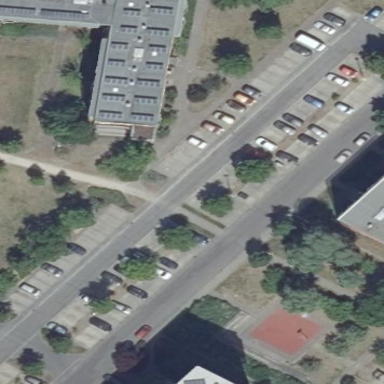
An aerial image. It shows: Parking area with surface.